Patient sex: M
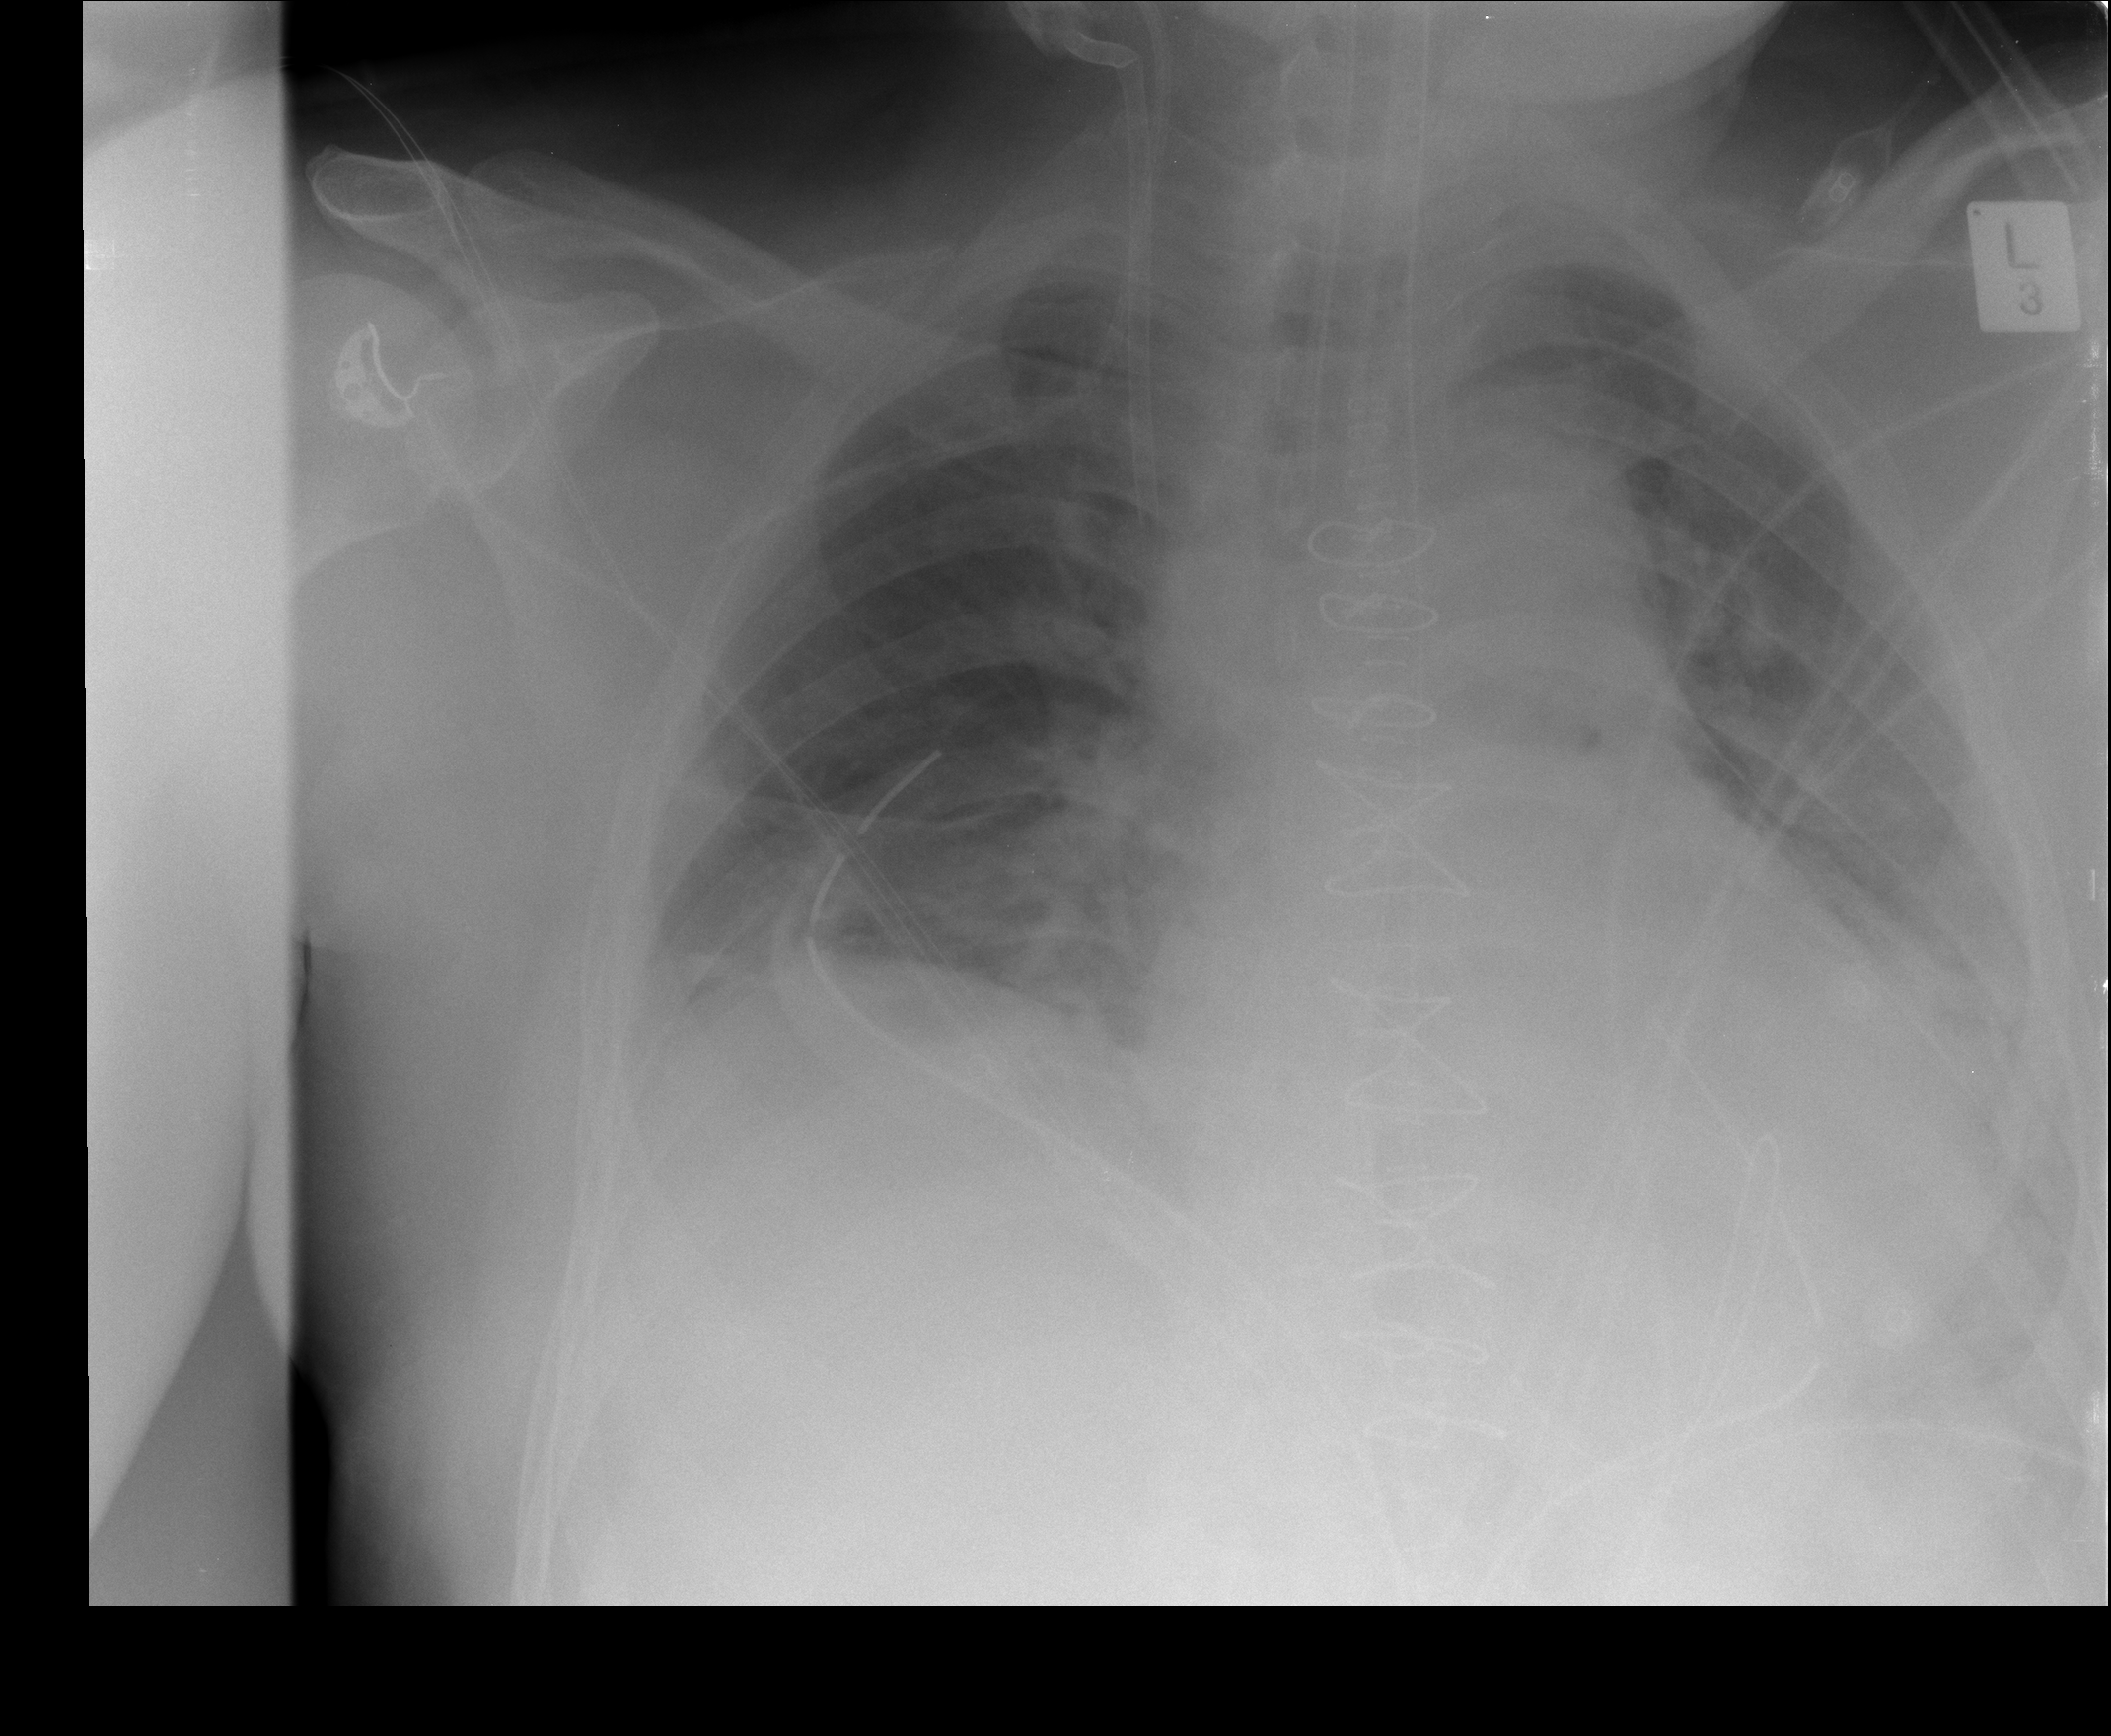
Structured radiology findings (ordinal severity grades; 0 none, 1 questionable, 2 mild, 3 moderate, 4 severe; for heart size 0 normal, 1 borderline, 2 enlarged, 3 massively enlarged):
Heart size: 2
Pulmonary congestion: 2
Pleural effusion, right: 2
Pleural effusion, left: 2
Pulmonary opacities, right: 1
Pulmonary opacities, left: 2
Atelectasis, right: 2
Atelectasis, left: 3